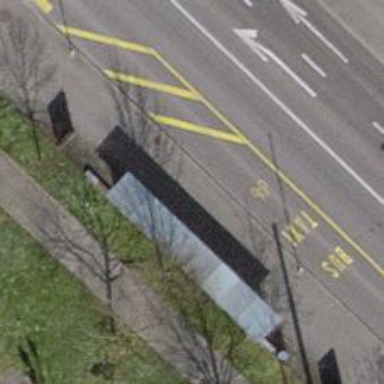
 serving as platform for public transportation."